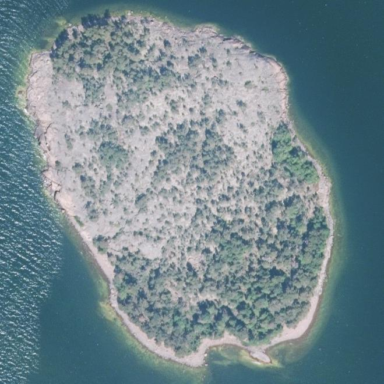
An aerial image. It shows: Island with natural coastline.